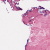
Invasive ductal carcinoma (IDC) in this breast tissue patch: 0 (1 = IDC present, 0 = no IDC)